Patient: sex F, age 34
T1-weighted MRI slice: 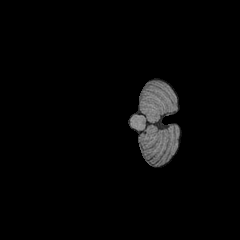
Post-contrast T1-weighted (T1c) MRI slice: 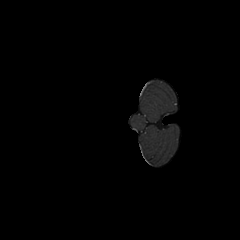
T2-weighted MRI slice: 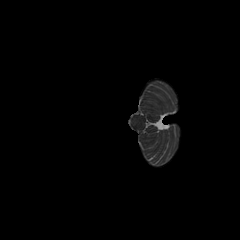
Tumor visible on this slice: no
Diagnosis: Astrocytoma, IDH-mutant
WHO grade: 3